Field crop: maize
Growth stage: 1
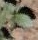
Species: datura